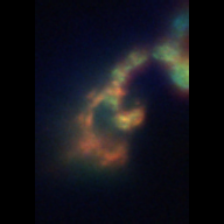
Taxon: Chaetoceros
Group: Diatoms